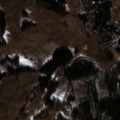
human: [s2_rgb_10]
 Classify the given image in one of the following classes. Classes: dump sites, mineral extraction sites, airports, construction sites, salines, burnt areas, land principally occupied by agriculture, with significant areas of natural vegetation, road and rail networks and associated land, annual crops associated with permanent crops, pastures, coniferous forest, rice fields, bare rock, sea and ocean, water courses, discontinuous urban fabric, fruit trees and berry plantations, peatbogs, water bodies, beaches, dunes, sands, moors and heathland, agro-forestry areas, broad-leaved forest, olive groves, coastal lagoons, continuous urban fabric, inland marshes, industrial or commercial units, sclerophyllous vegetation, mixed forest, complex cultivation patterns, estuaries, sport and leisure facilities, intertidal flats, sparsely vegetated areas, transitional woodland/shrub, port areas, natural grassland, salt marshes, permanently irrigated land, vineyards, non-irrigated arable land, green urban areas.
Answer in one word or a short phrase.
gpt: non-irrigated arable land, pastures, complex cultivation patterns, land principally occupied by agriculture, with significant areas of natural vegetation, coniferous forest, transitional woodland/shrub